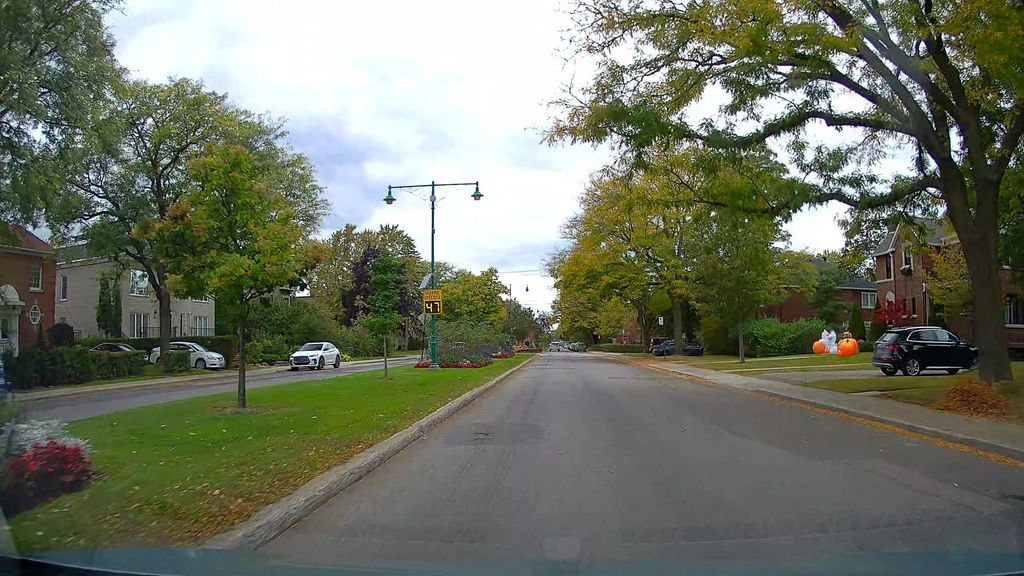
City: montreal